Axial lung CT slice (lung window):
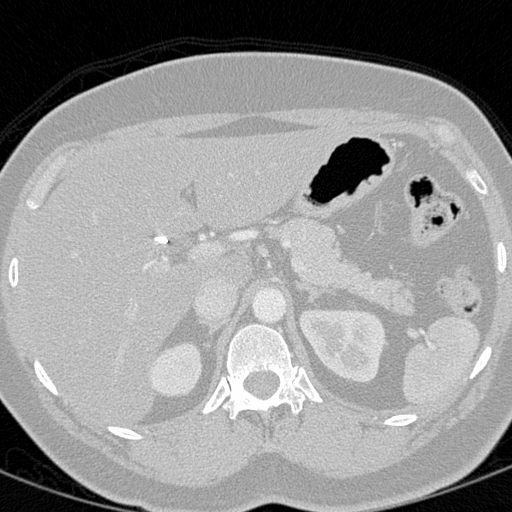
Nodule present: no